Field crop: maize
Growth stage: 2
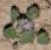
Species: chenopodium